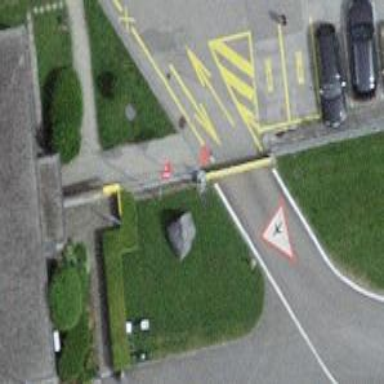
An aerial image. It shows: Gate.